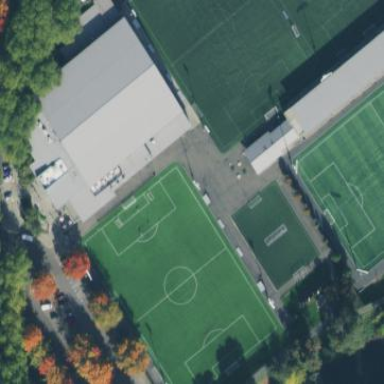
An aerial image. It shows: Artificial turf soccer pitch for leisure sport activities.